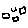
Label: square